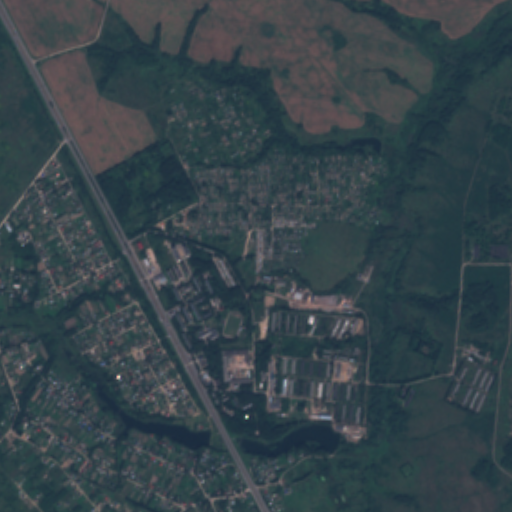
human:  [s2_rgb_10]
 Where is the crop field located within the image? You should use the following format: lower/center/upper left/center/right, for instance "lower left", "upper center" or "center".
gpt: The crop field is located in the upper left of the image.
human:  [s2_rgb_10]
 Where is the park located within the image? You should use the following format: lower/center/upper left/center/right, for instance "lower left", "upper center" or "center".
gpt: The park is located in the center of the image.
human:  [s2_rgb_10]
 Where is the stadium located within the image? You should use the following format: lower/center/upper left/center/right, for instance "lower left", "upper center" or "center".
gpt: The stadium is located in the lower center of the image.
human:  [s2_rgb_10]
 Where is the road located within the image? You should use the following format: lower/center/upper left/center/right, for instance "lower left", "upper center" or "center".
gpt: There is no road in the image.